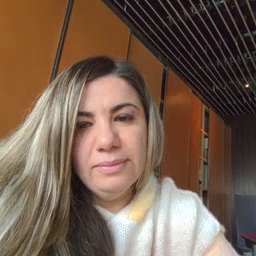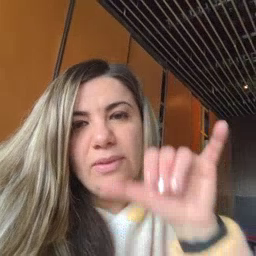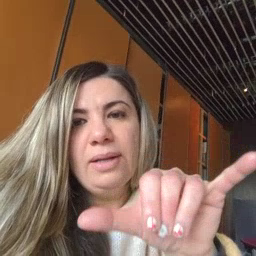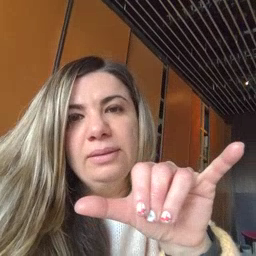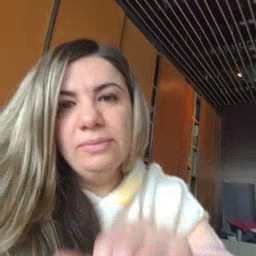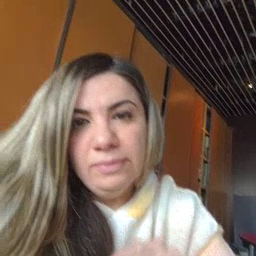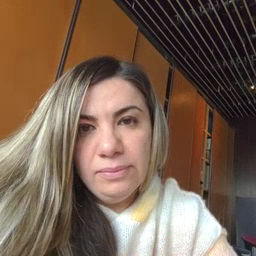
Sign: stay